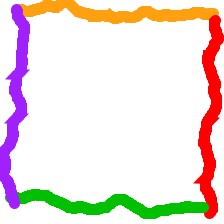
Shape: square